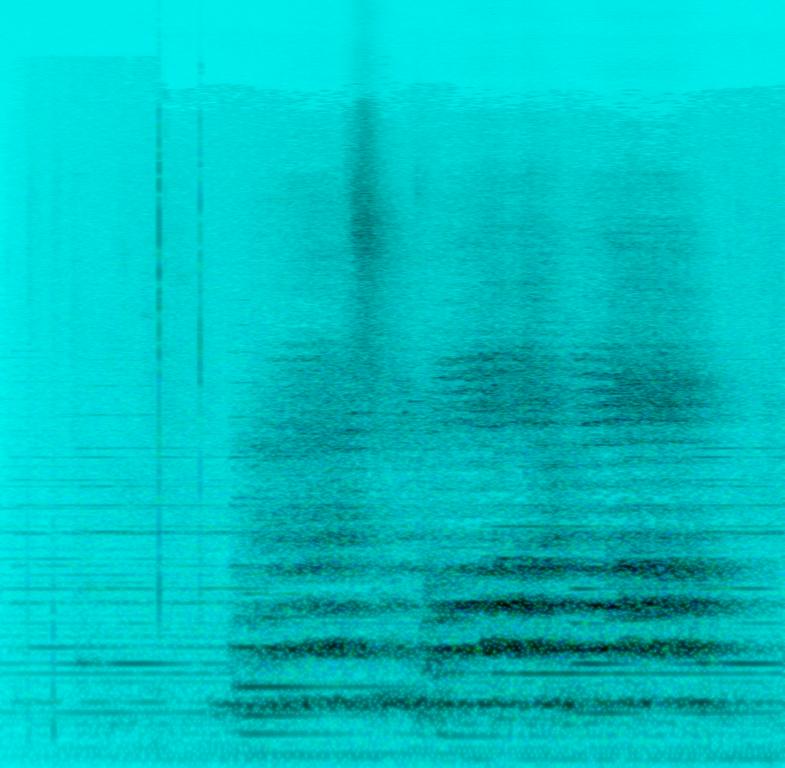
This audio contains a male church choir singing from the low register up into the mid-higher register. An acoustic piano is providing single notes walking up the keybed. This song may be playing in a church sung by a male choir.